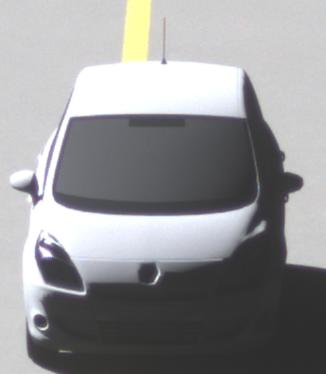
Make: Renault
Model: Scénic 1.6 16V 110
Detailed model: Scénic (III)
Model produced from: 2009/06
Model produced until: 2010/08
Doors: 5
Color: white
Road condition: dry road
Daytime: midday
Contrast: high contrast